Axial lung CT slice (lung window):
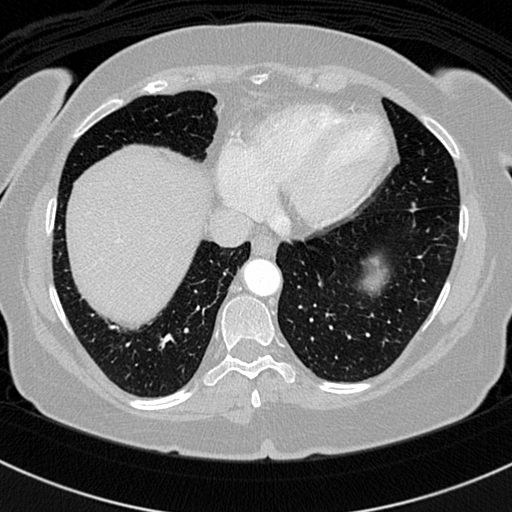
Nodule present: no